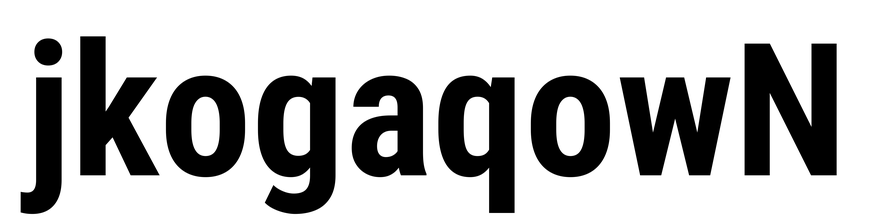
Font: Roboto_Condensed_Bold